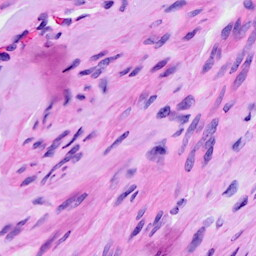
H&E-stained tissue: Ovarian